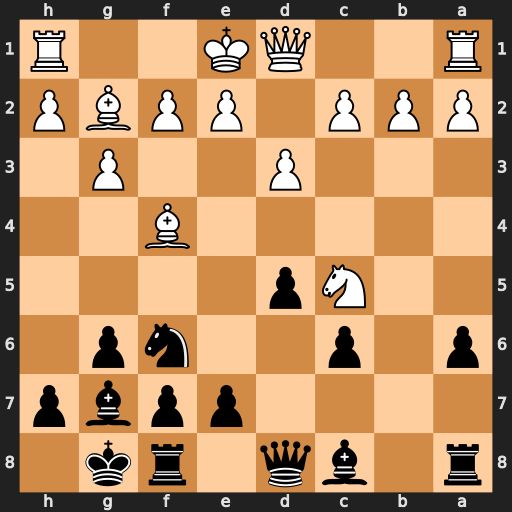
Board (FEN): r1bq1rk1/4ppbp/p1p2np1/2Np4/5B2/3P2P1/PPP1PPBP/R2QK2R
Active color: b
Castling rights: KQ
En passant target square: -
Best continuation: Qa5+ Qd2 Qxc5